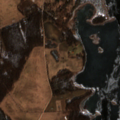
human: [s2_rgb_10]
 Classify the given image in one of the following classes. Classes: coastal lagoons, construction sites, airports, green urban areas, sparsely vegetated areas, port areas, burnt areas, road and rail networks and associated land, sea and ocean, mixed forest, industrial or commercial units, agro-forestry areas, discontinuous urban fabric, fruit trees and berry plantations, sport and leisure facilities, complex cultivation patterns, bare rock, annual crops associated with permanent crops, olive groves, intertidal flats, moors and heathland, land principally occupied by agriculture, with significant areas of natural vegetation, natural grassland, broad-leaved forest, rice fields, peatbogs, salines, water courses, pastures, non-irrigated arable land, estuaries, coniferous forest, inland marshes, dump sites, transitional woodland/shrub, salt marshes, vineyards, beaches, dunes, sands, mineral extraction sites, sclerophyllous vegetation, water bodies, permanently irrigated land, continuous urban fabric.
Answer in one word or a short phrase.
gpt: pastures, broad-leaved forest, water bodies